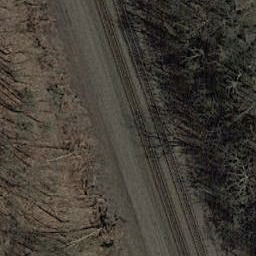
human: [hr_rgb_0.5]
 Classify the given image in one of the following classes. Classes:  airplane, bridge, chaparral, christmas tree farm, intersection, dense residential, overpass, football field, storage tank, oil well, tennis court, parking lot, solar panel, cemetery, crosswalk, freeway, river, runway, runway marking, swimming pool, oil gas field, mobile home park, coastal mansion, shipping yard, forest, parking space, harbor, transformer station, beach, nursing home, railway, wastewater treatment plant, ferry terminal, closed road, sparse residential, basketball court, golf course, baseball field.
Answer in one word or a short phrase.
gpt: railway